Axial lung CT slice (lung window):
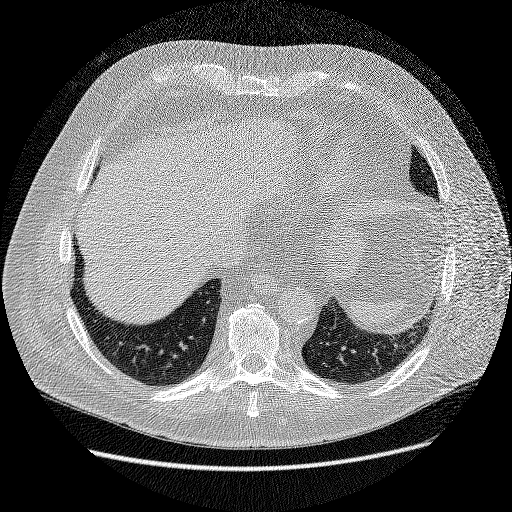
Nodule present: no